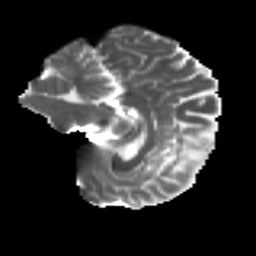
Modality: T2w
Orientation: sagittal
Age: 52
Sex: female
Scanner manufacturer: ge
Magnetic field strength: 3 T
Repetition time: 7.8 s
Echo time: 0.0608 s